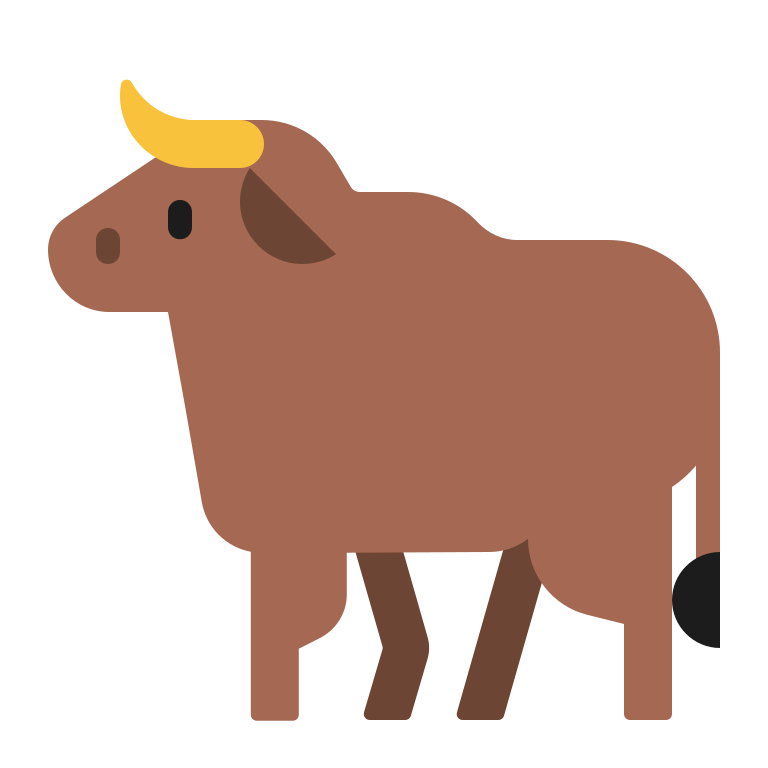
ox flat